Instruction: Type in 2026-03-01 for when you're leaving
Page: home
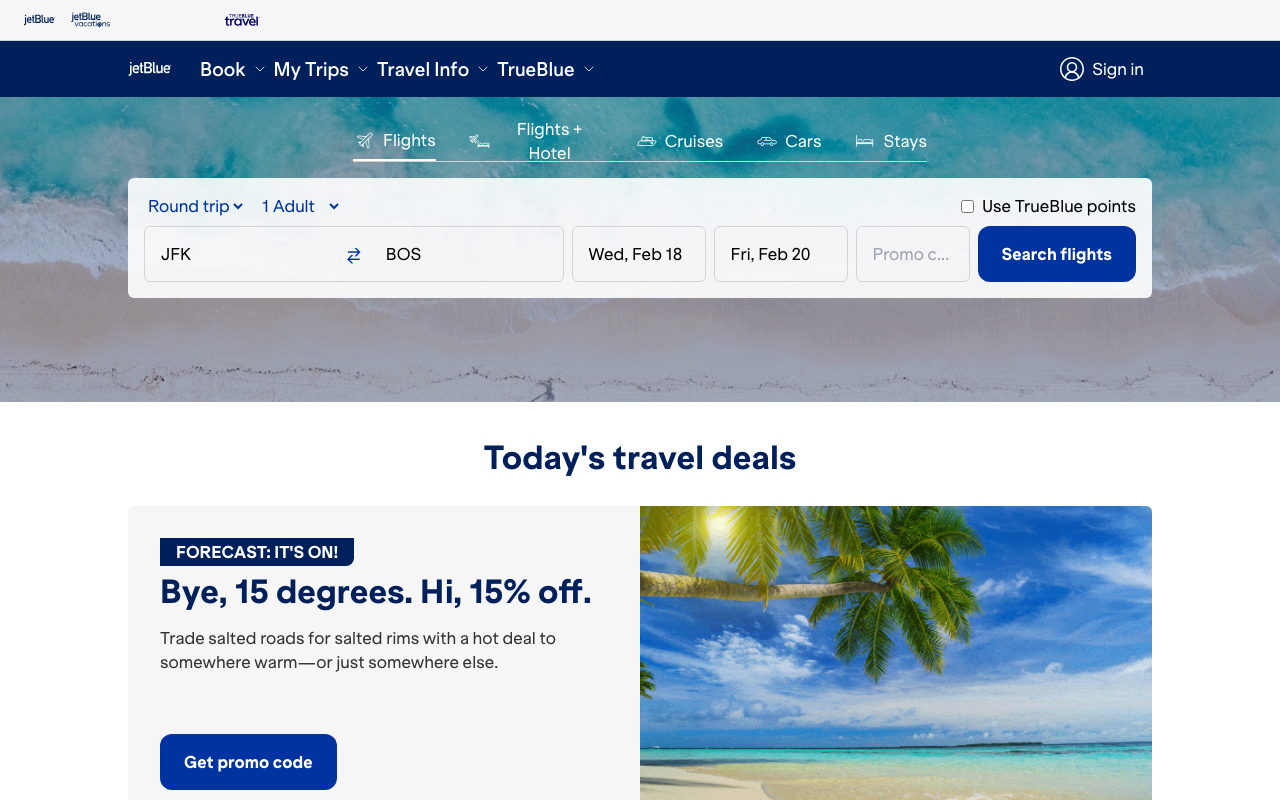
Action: type